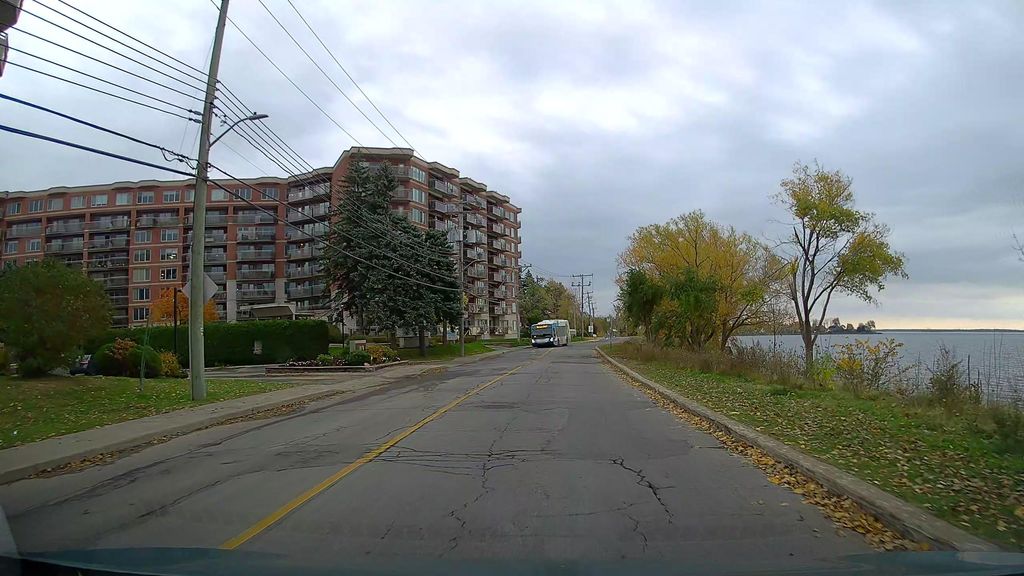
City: montreal